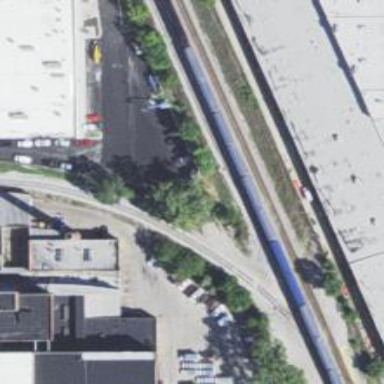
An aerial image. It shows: Railway spur service.